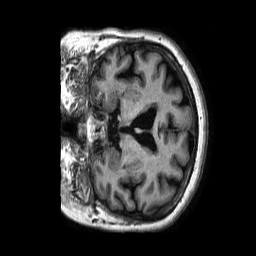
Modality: T1w
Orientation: coronal
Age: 66
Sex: female
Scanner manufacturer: philips
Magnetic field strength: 1.5 T
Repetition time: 0.008355 s
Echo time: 0.003842 s